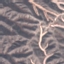
Land use / land cover: HerbaceousVegetation